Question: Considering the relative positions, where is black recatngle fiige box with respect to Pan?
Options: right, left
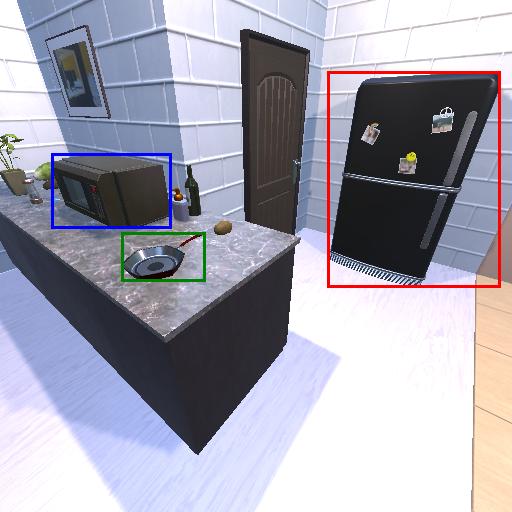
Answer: right